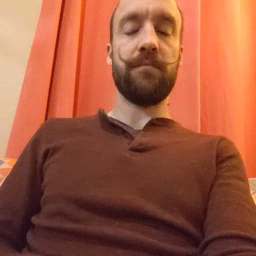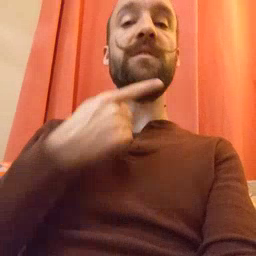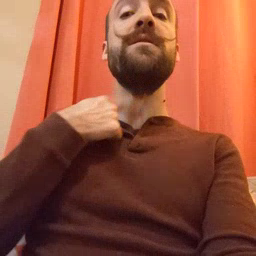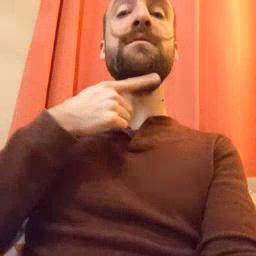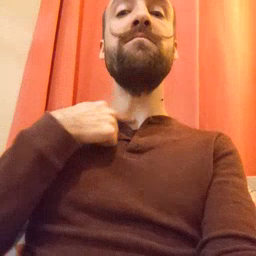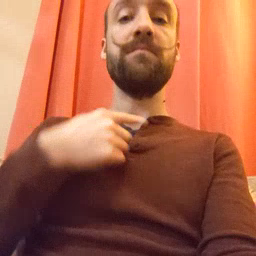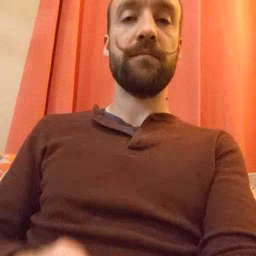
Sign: thirsty